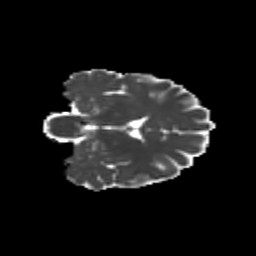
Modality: MD
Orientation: coronal
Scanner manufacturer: siemens
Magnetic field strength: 3 T
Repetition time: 9.2 s
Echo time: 0.084 s